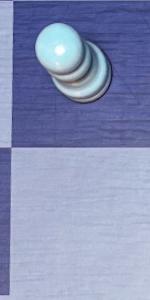
Label: Empty